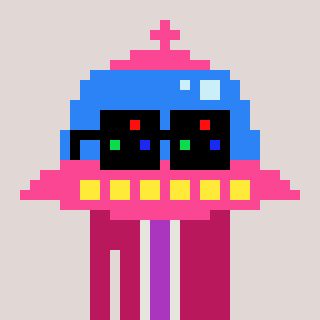
a pixel art character with square black sunglasses, a ufo-shaped head and a darkpink-colored body on a warm background